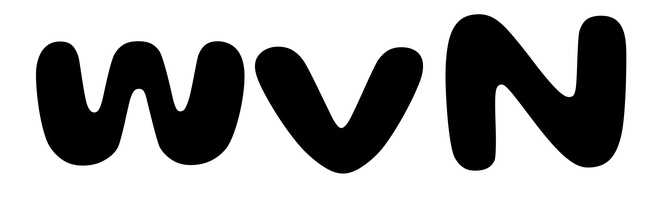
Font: Gluten_SemiBold